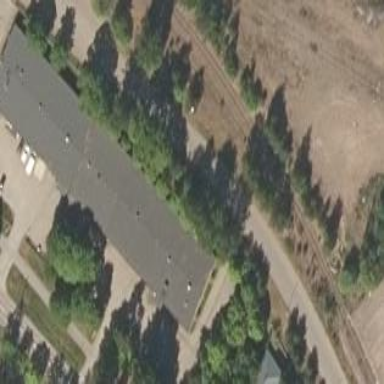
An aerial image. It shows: Industrial building with gabled roof.